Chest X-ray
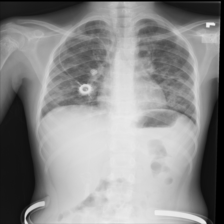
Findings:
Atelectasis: negative
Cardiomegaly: negative
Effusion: negative
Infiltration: negative
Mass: negative
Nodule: negative
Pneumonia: negative
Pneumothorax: negative
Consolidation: negative
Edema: negative
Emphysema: negative
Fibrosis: negative
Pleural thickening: negative
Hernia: negative